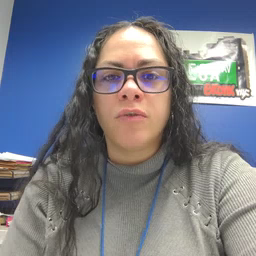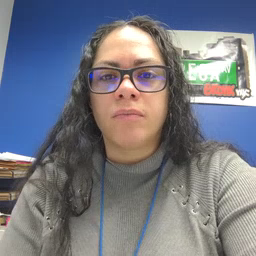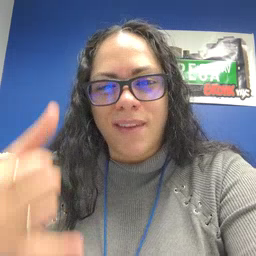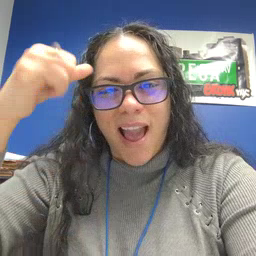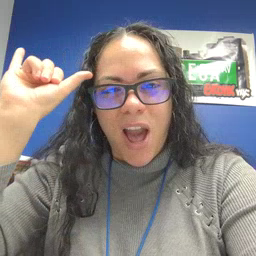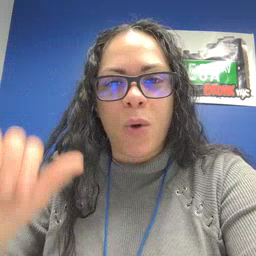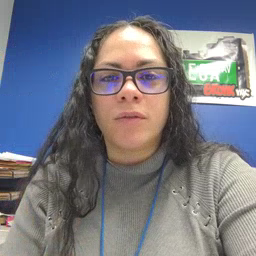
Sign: cow